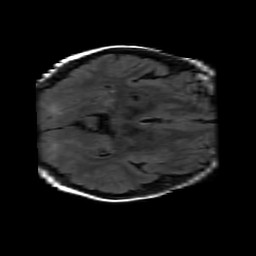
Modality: FLAIR
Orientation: axial
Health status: ill
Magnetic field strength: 3 T